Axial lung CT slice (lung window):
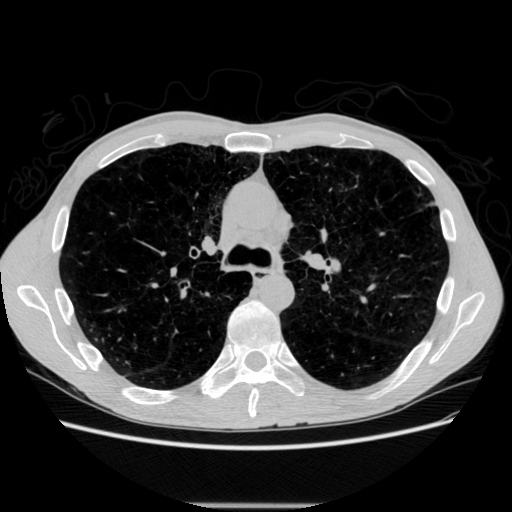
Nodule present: no